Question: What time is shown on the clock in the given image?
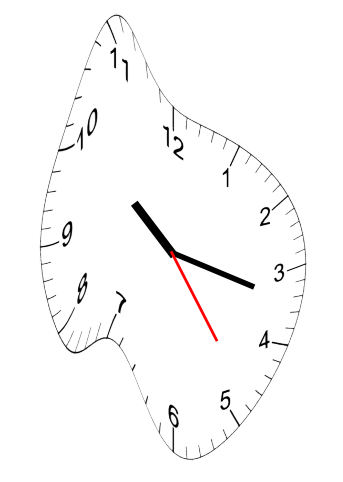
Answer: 10:17:24